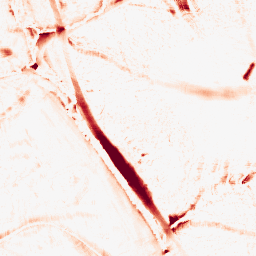
Category: morphological
Decomposition family: morphological_ellipse
Decomposition parameters: operation: opening
width: 20
height: 20
Upsampling method: sinc_blackman
Upsampling parameters: scale: 2
kernel_size: 16
Upsampling scale: 2